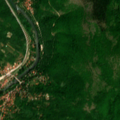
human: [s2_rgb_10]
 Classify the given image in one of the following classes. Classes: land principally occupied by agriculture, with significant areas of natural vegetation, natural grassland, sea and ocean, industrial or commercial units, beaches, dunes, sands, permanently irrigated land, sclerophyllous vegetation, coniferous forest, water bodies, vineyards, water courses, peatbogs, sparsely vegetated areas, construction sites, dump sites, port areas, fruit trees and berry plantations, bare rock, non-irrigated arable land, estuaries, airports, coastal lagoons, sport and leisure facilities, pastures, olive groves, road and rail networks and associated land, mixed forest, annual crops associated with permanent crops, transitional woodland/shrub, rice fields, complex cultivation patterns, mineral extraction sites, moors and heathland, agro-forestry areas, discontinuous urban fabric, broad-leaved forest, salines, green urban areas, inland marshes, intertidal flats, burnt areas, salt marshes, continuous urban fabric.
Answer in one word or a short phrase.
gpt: discontinuous urban fabric, complex cultivation patterns, land principally occupied by agriculture, with significant areas of natural vegetation, broad-leaved forest, natural grassland, transitional woodland/shrub